Question: We recently moved some code from C# to SQL (SQL Server 2005) to try and prevent concurrency issues. However in SQL we are now getting deadlocks. I'm not able to recreate the steps to get the deadlock, however I was able to capture it in SQL trace.
There are no triggers on the table, but there are a couple of indexes to support searching.
According to the trace, the deadlock is being caused by two people running the same update statement, on the same record:
'''
UPDATE myTable
SET
col2 = @var2 + col2
,col3 = CASE WHEN (@Var2 <= 0 OR @Var2 + Col2 <= 0)
THEN Col3
ELSE
CONVERT
(
dbo.MoneyInfo,
@var3 + ':' + @Var4 + ':' + @Var5
)
END
OUTPUT INSERTED.Col0,
Inserted.Col2,
Inserted.Col3
WHERE Col0 = @Var1
'''
'dbo.MoneyInfo' is a custom CLR type. The table looks something like:
'''
create table myTable
(
col0 int,
col1 int,
col2 decimal(18,2),
col3 dbo.MoneyInfo
)
'''
Col0 is non-clustered primary key (PK_Stock), col1 is clustered index (IX_Item)
This is the deadlock graph from the trace:

I don't understand how 2 people running the exact same stored proc statement can end up in a deadlock on the same statement. Shouldn't the first connection lock the record, forcing the 2nd one to wait for it to become available? Is there anything else I can look into for the cause of this deadlock? Could it be because of the OUTPUT statement?
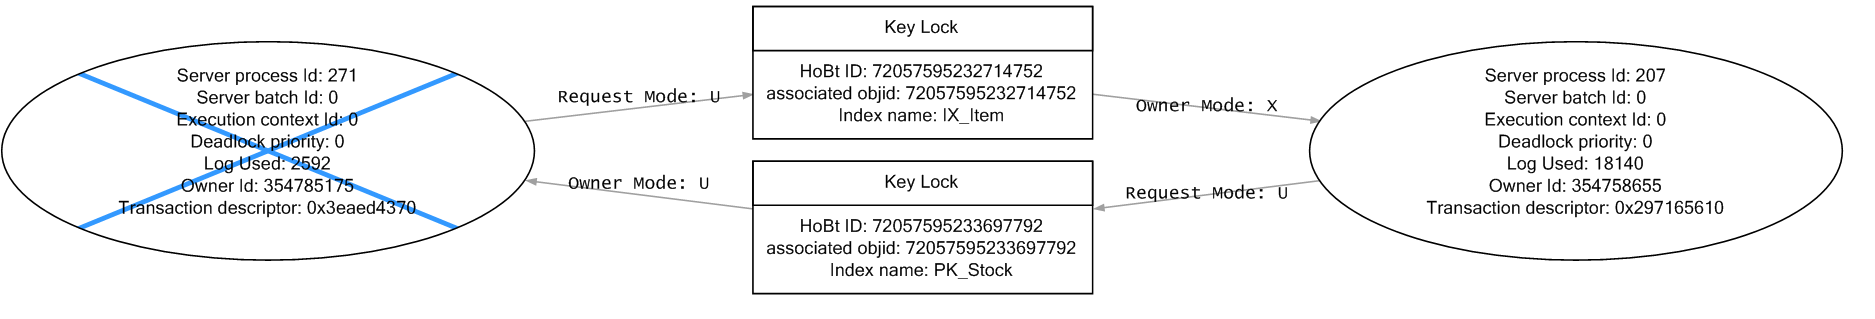
Answer: Yes there is a possibility that 2 people execute the same statement without locking out the first execution. I have also generated the same scenario. A SQL Dirty Read Problem.
The solution to the same was provided by using .
It specifies that statements cannot read data that has been modified but not committed by other transactions. This prevents dirty reads. Data can be changed by other transactions between individual statements within the current transaction, resulting in non-repeatable reads or phantom data.
For more information refer Microsoft knowledge base [http://msdn.microsoft.com/en-us/library/ms173763.aspx]